Question: I cannot send any date object through jQuery Ajax, why?
'''
var nid = '99';
var date = new Date("October 13, 2014 11:13:00");
$.ajax({
data: {
nid: nid,
evs: date,
},
type: 'POST',
url: '/ajax/save_scheduler',
dataType: "json",
error:function(xhr,err){
return false;
},
success: function(res) {
// console.log(res);
}
});
'''
I am familiar with jQuery ajax. Usually I have any problem to send variables through it. But I am stocked there..
In server side, I can then catch $_POST['nid'], but cannot get $_POST['evs'].
'''
$nid = $_POST['nid'];
$evs = $_POST['evs'];
'''
I get this message:
'''
Notice: Undefined index: evs in ajax_save_scheduler()
'''
Can someone explain why?
/***** Edit ******/
In firebug, I cannot see the date in post tab of the query:

If I change the date line like this:
'''
var evs = "October 13, 2014 11:13:00";
'''
It works as usual.
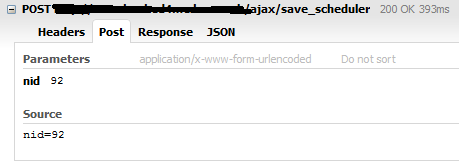
Answer: There is a bug in jQuery 1.7.1 (and before probably) which handles some objects incorrectly. That was fixed in <URL>:
> <URL> mistakes wrapped primitives for deep objects
jQuery tried to traverse the properties of object, even those that don't have any enumerable properties at all. This posed a problem for wrapped primitives, such as 'String', and 'Date'.
Upgrade jQuery.